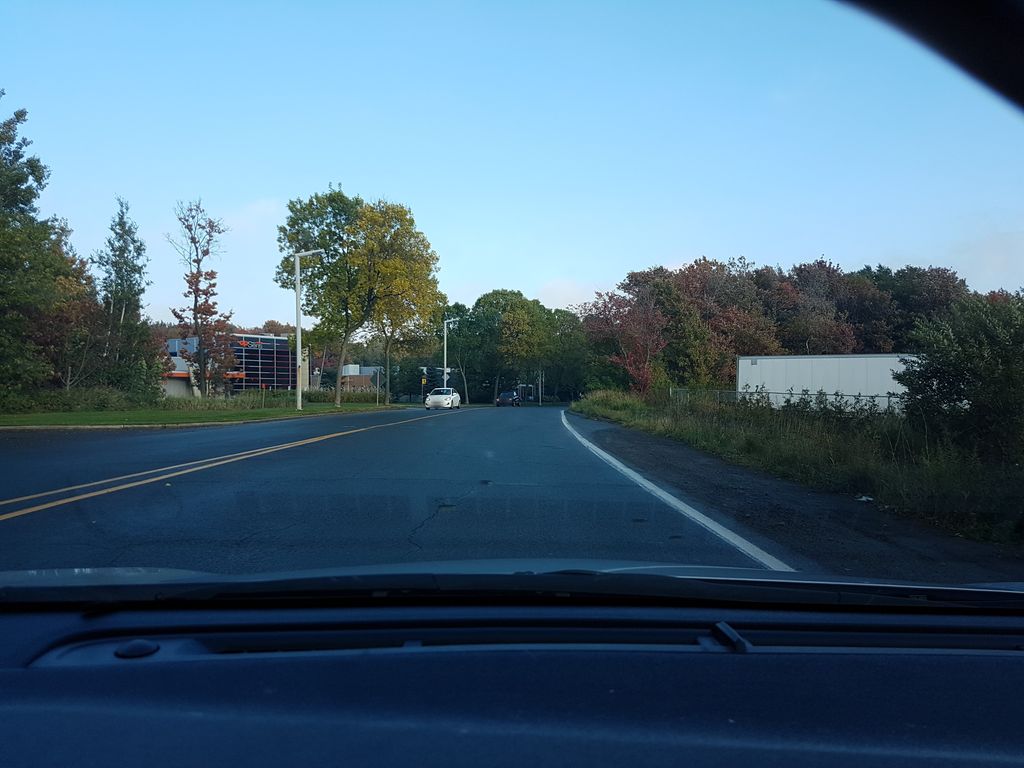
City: quebec_city